Question: I have a universal application that works fine on the simulator but when I put it on an actual device (4S and 3rd generation iPad) the View controller interface ("EditNameViewControlleriPhone", ignore the fact iPhone is part of the name) appears only as the iPhone version even though I also have an iPad xib.
Here is a screen shot of how I named stuff:

A button in my SettingViewController brings up the EditName interface. Here is he code for that:
'''
-(IBAction)editclass{
EditNameViewControlleriPhone*vc2 = [[EditNameViewControlleriPhone alloc] init];
vc2.delegate = self;
[self presentModalViewController:vc2 animated:YES];
}
-(void)dismiss{
[self dismissModalViewControllerAnimated:YES];
}
'''
Is this code wrong or is there some naming convention that I'm missing or is it something else? Sorry if this is really simple -- I'm new to Xcode.
Thanks
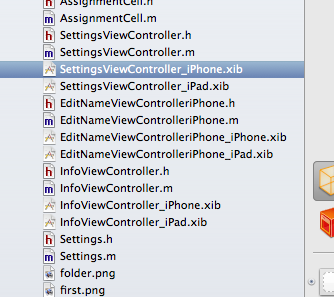
Answer: You may manually load the correct interface using the following code:
'''
-(IBAction)editclass{
EditNameViewControlleriPhone *vc2;
if ([[UIDevice currentDevice] userInterfaceIdiom] == UIUserInterfaceIdiomPhone) {
vc2 = [[EditNameViewControlleriPhone alloc] initWithNibName:@"EditNameViewControlleriPhone_iPhone" bundle:nil];
} else {
vc2 = [[EditNameViewControlleriPhone alloc] initWithNibName:@"EditNameViewControlleriPhone_iPad" bundle:nil];
}
vc2.delegate = self;
[self presentModalViewController:vc2 animated:YES];
}
'''
The if-clause checks whether your current device is an iPad or an iPhone. The initialiser within that clause instantiates the viewController using the right xib-file.
---
Alternatively, you may leave that up to the system to do by following a simple naming scheme;
'EditNameViewControlleriPhone~iphone.xib' for your iPhone Version
'EditNameViewControlleriPhone~ipad.xib' for your iPad Version
That way, your code may remain as is.
---
Whenever you find differences in files not being available on device or simulator and vice versa, the usual reason is a problem in capitals. The simulator usually is case-insensitive (depends on your OSX filesystem), the device is case-sensitive (always).
---
Last but not least, a build-clean often does wonders when things still keep bugging without plausible explanation.